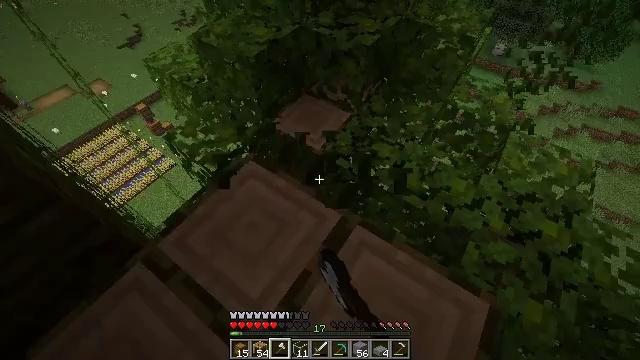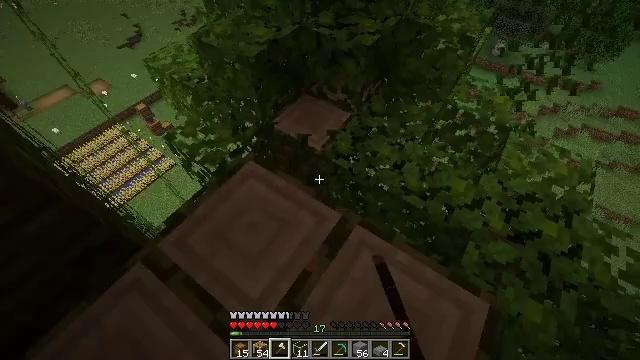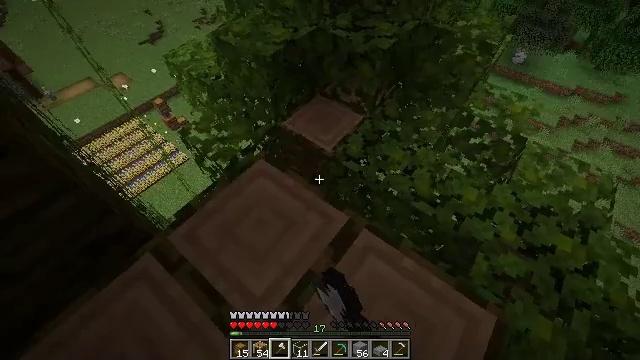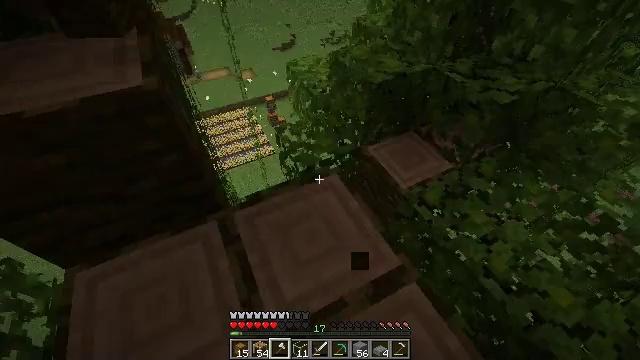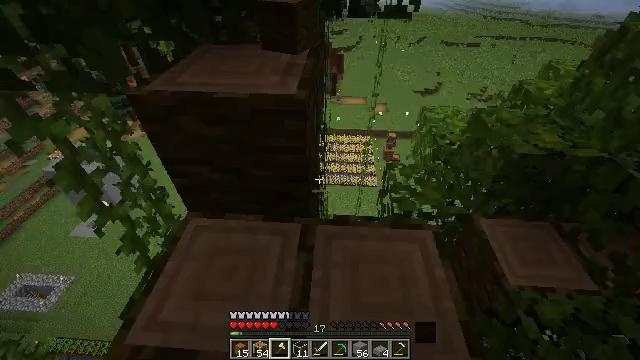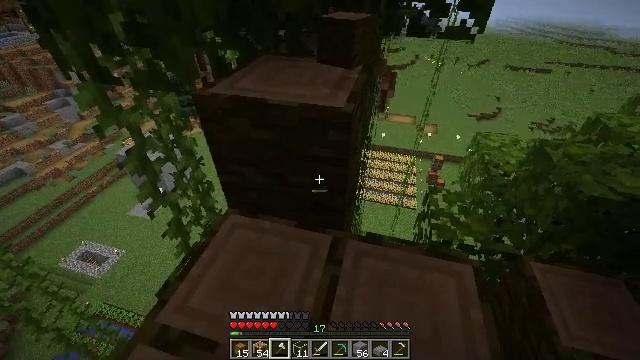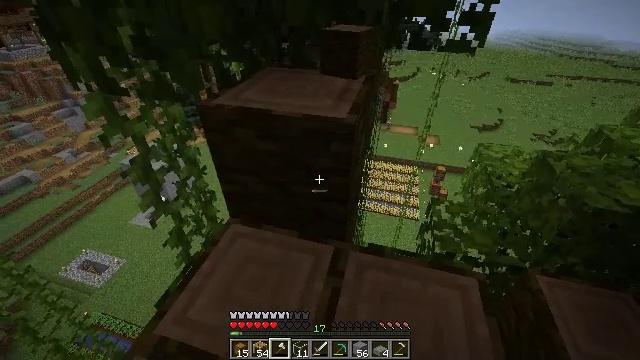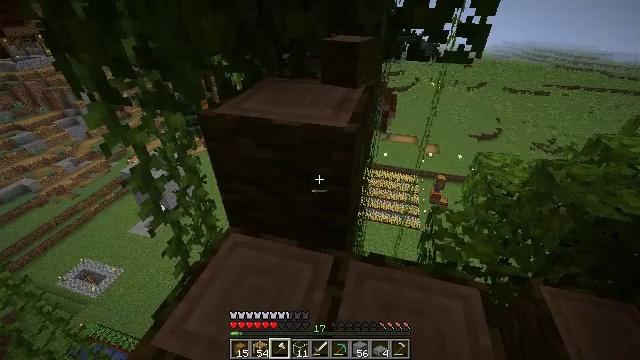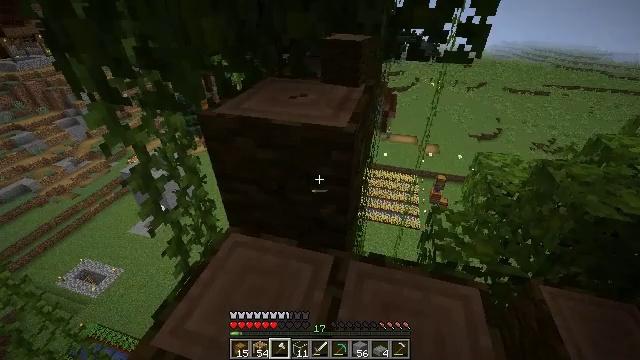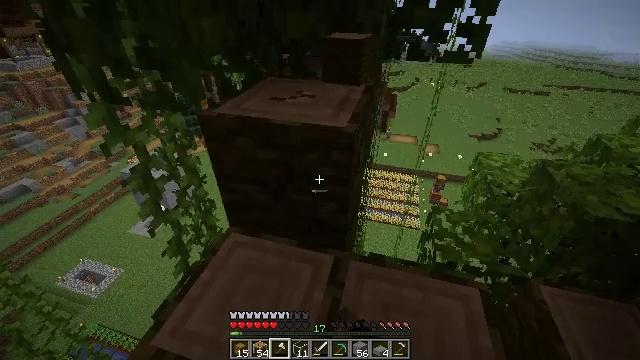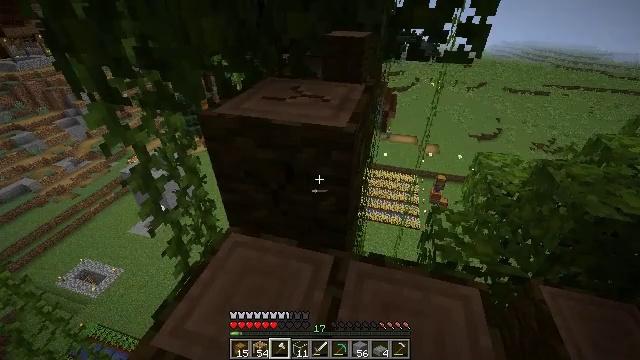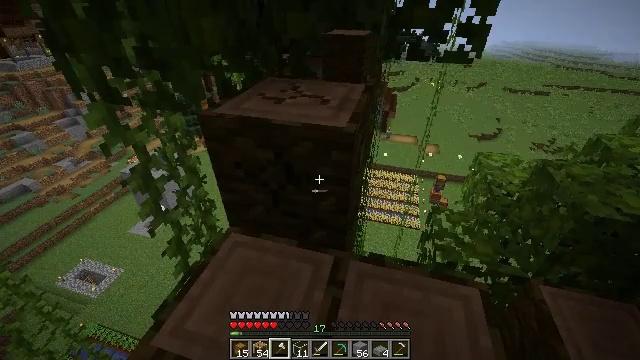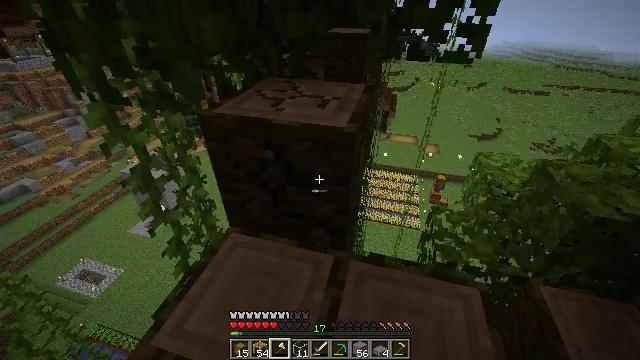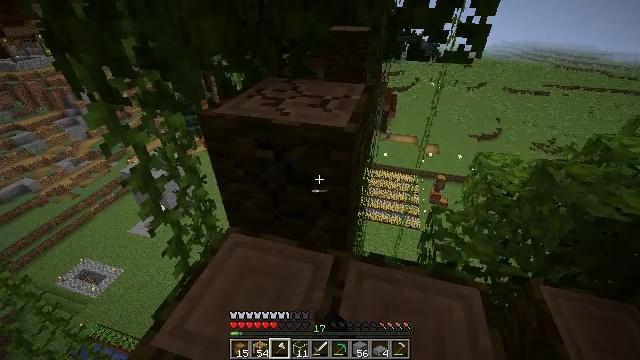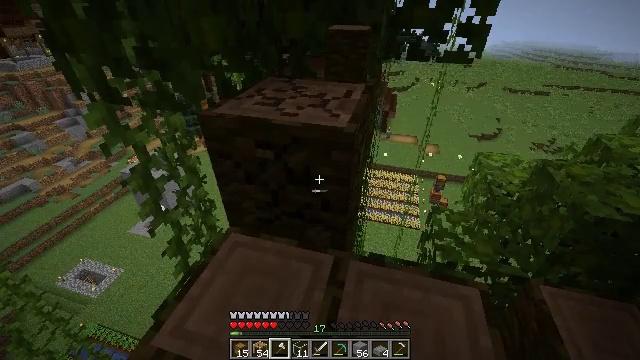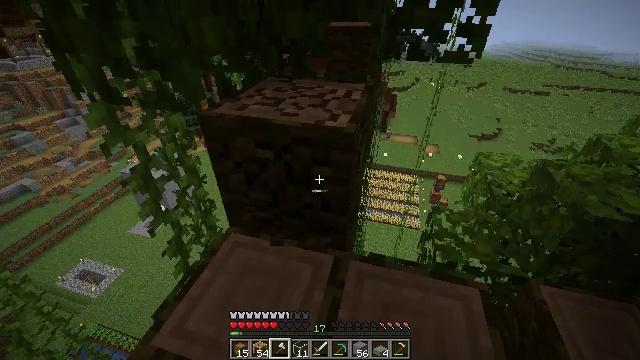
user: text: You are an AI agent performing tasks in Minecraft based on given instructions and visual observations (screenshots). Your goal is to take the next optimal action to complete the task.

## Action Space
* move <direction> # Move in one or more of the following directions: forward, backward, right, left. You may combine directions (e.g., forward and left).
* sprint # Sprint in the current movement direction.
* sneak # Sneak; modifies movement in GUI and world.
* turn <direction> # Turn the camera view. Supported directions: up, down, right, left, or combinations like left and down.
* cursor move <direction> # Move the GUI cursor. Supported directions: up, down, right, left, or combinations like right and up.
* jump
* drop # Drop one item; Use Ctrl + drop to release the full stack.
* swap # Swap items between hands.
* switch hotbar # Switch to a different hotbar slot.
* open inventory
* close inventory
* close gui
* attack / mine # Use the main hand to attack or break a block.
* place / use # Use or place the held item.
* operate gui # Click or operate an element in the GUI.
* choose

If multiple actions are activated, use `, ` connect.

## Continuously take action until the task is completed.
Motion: motion action
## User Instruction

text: Mine the jungle log in the rainforest biome.
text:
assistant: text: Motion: attack / mine
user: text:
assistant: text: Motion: turn left, attack / mine
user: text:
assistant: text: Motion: turn left and up, attack / mine
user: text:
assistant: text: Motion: turn left and up
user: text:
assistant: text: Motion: turn left and up
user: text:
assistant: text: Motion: turn up
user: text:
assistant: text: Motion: turn up
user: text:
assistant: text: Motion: attack / mine
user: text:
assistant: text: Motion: attack / mine
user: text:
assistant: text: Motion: attack / mine
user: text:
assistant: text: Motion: attack / mine
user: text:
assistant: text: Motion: attack / mine
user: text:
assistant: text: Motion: attack / mine
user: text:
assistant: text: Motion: attack / mine
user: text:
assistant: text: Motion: attack / mine
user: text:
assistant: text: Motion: attack / mine
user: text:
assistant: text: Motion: move forward, attack / mine
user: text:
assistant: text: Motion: move forward, attack / mine
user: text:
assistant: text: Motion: move forward, attack / mine
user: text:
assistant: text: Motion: turn down, attack / mine
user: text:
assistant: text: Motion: attack / mine
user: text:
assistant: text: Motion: attack / mine
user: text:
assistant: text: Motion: attack / mine
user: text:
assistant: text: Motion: attack / mine
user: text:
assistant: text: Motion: attack / mine
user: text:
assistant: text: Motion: attack / mine
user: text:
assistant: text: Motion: attack / mine
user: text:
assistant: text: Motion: attack / mine
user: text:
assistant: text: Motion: attack / mine
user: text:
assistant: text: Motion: attack / mine